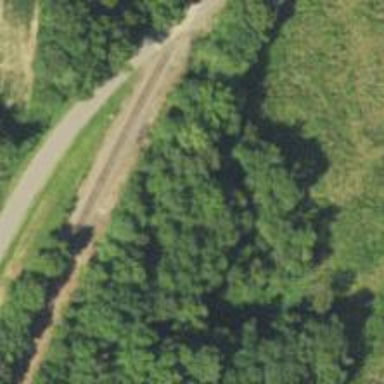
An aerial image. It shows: Culvert tunnel.